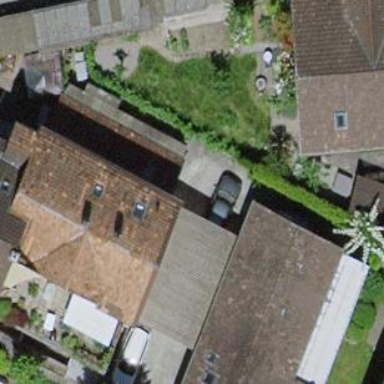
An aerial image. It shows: View of roof of building.